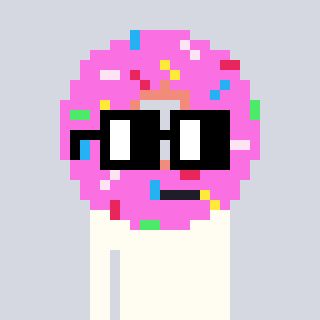
a pixel art character with square black glasses, a doughnut-shaped head and a rust-colored body on a cool background